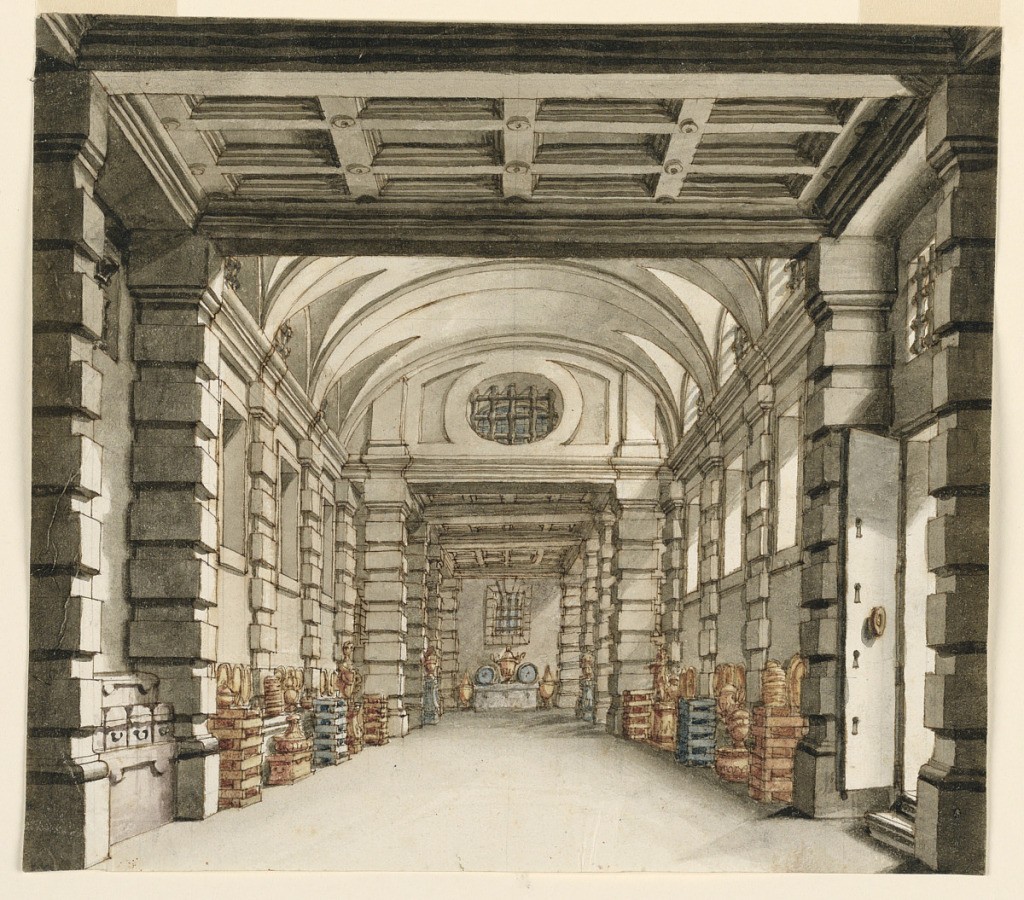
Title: Stage Design, Interior of Treasure House
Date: early 19th century
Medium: Pen and sepia ink, brush and wash on paper
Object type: Drawing
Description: Horizontal rectangle. Interior of treasure house showing golden dishes and vessels piled up at the sides.